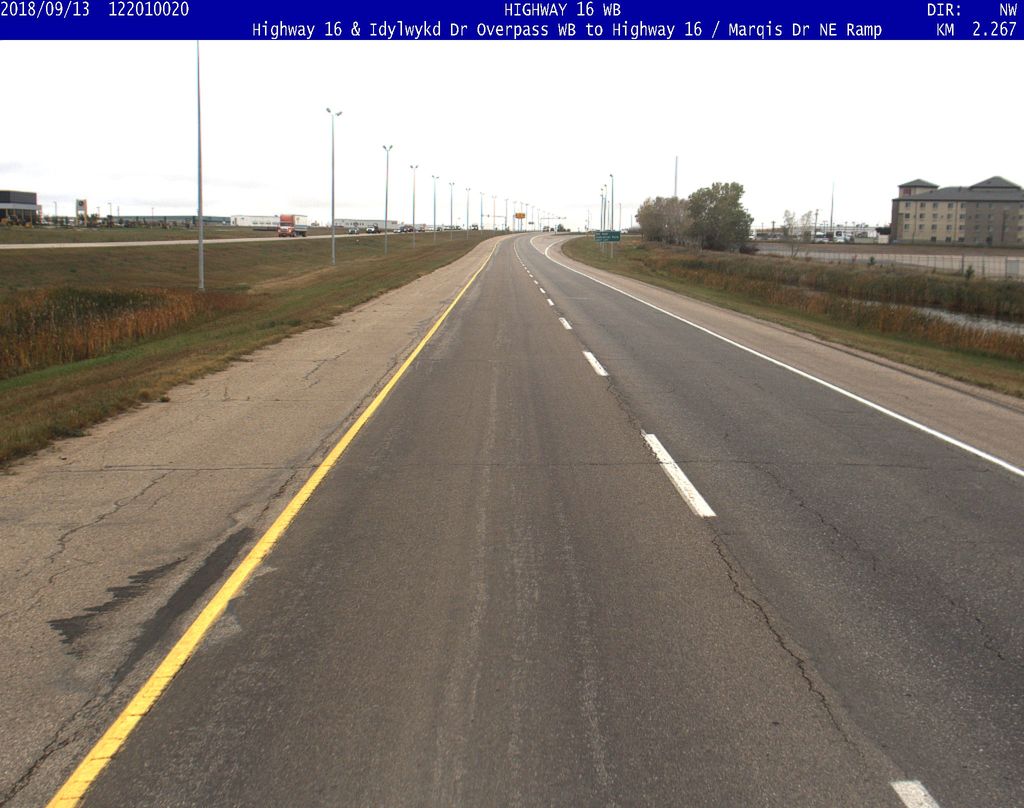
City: saskatoon